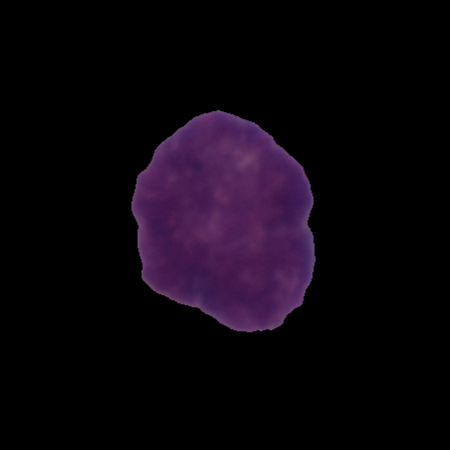
Label: cancer